Question: I have an HTML Form, with the input fields already centered, but they are not vertically aligned together.

I would like to have all of the labels and inputs vertically aligned so that all the labels are on the same vertical line, and all the inputs are on the same vertical line.
So far all I have is the fields inside a div:
'''
<div class="container" align="center">
'''
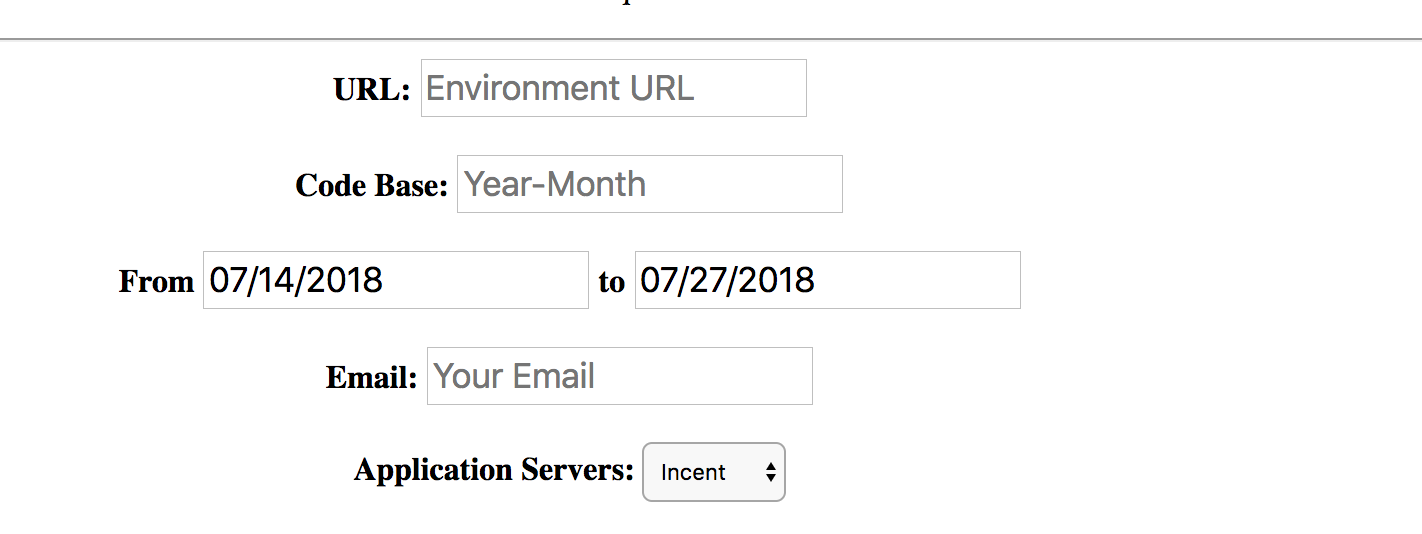
Answer: '''
#formContainer{
width:40%;
margin:auto;
}
#formC{
width:100%;
}
.rows{
width:100%;
display:block;
}
.column{
width:100%;
display:inline-block;
}
.theLabels{
width:30%
float:left;
}
.theInputs{
width:60%;
float:right;
}
'''
'''
<!DOCTYPE html>
<html>
<head>
<link rel="stylesheet" type="text/css" href="style.css">
</head>
<body>
<div id="formContainer">
<form id="formC">
<div class="rows">
<div class="column">
<label class="theLabels">
URL:
</label>
<input class="theInputs" type="text"/>
</div>
<div class="column">
<label class="theLabels">
Code Base:
</label>
<input class="theInputs" type="text"/>
</div>
<div class="column">
<label class="theLabels">
Email:
</label>
<input class="theInputs" type="email"/>
</div>
</div>
</form>
</div>
</body>
</html>
'''
If you want 2 columns in a row you should change width:100% in column class to width:48% or make another class with width:48%. Hope it helps